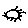
Label: sun